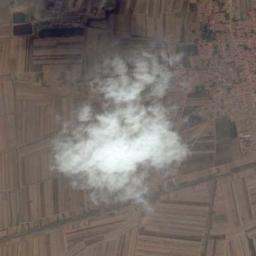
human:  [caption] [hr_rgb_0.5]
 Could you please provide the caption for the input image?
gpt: The white cloud is above bare farmland .

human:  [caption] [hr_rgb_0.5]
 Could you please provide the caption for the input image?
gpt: There is a little thin cloud above the brown farmland .

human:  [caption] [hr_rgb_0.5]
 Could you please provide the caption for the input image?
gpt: One piece of white cloud over brown farmlands .

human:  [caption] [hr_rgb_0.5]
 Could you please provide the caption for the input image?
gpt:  The clouds are in the air and the clouds are cast on the brown earth .

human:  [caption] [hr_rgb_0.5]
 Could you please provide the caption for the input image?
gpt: The cumulus clouds are located above the khaki farmland .